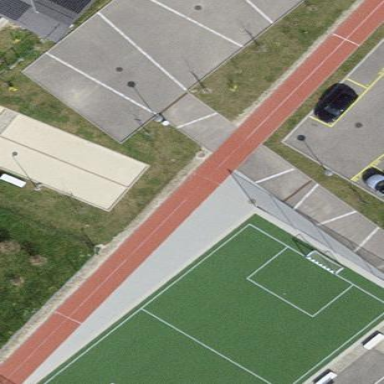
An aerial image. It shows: Track in leisure land.